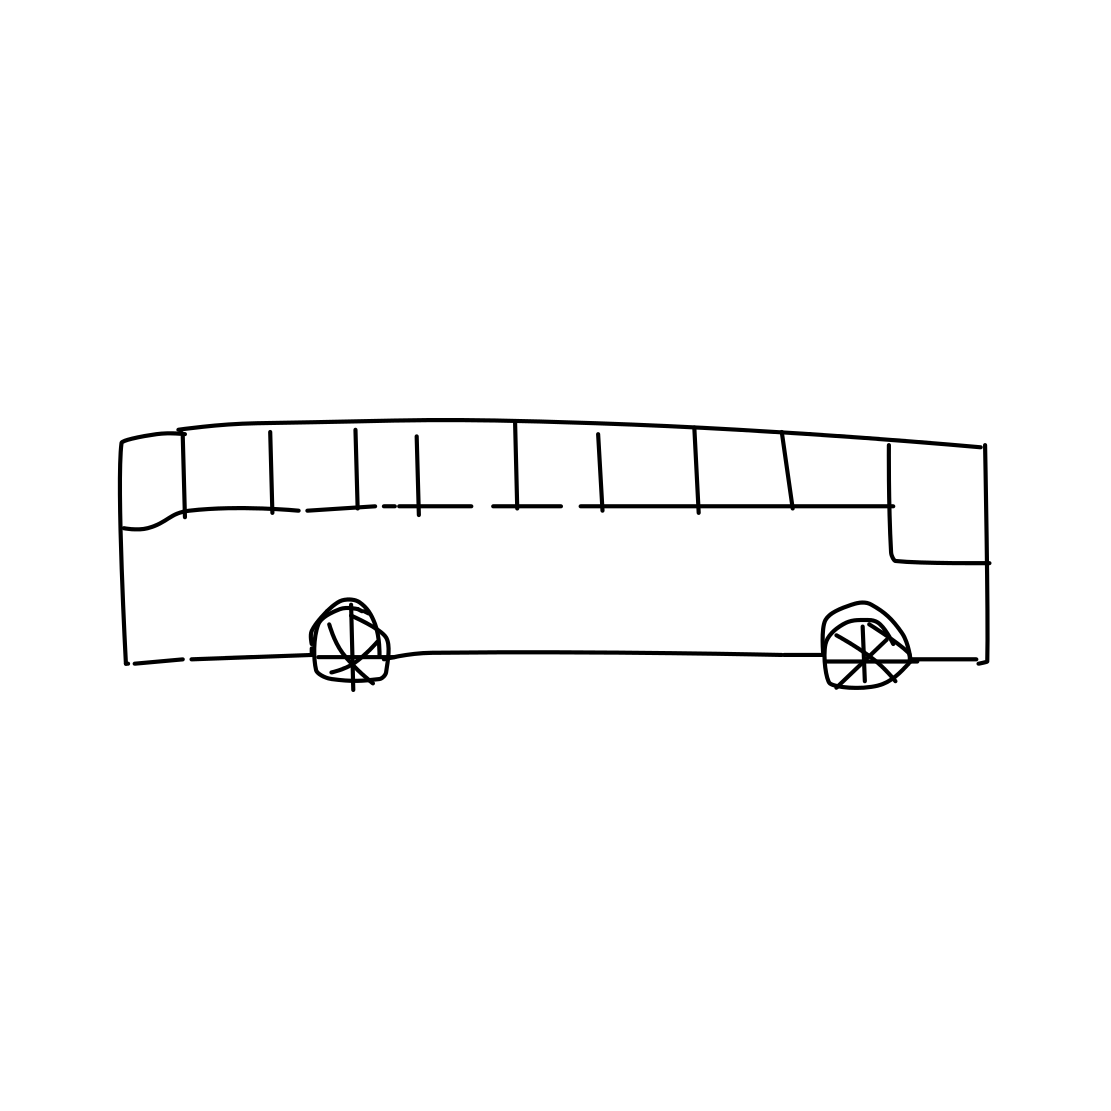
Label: bus